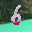
Label: 6